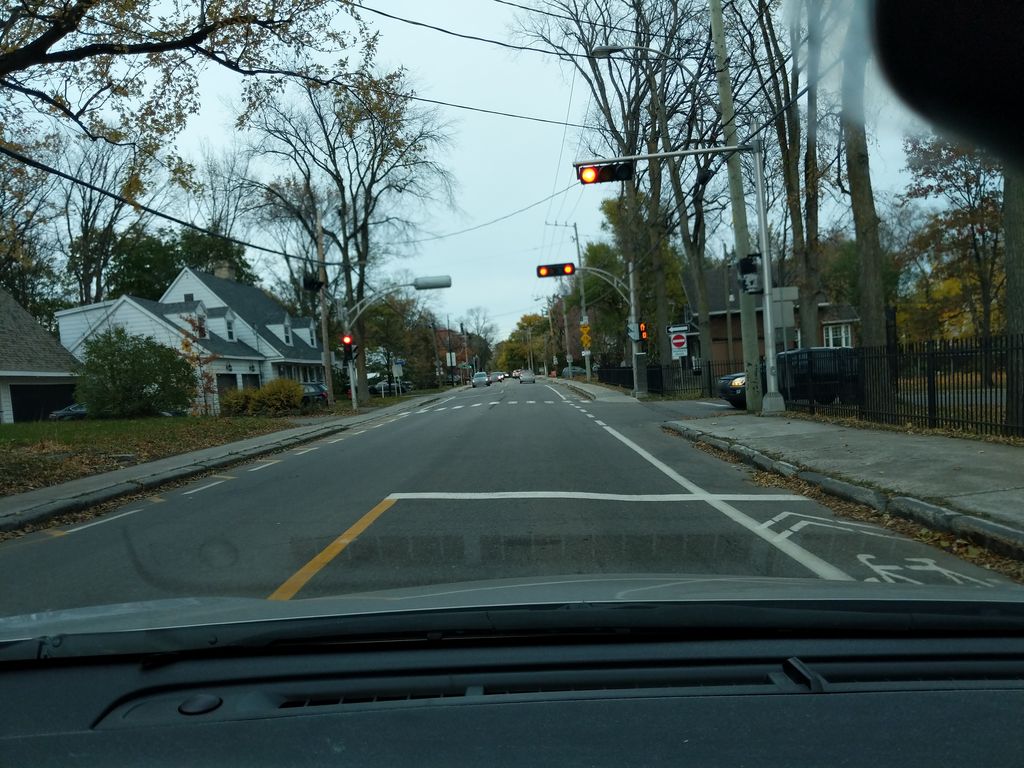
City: quebec_city